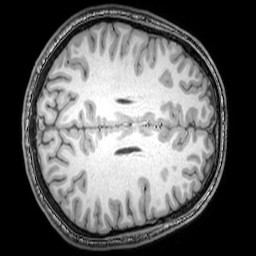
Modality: T1w
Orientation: axial
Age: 22
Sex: male
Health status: healthy
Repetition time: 0.081 s
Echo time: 0.037 s